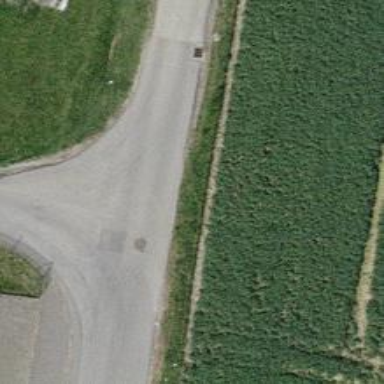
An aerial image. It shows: Residential road with asphalt surface and no sidewalks.